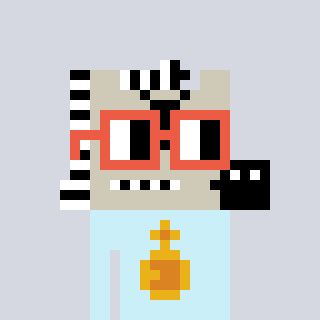
a pixel art character with square orange glasses, a zebra-shaped head and a cold-colored body on a cool background